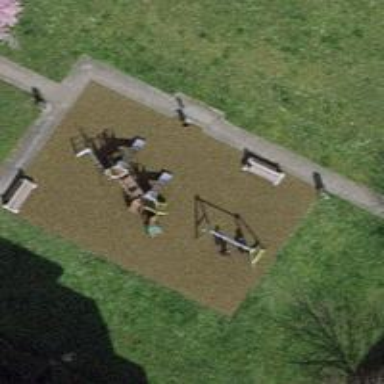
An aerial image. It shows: Playground area for leisure activities on the land.